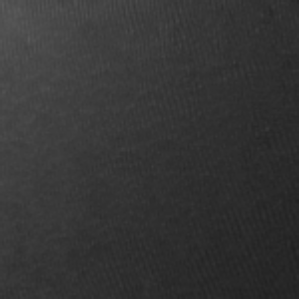
Label: frost